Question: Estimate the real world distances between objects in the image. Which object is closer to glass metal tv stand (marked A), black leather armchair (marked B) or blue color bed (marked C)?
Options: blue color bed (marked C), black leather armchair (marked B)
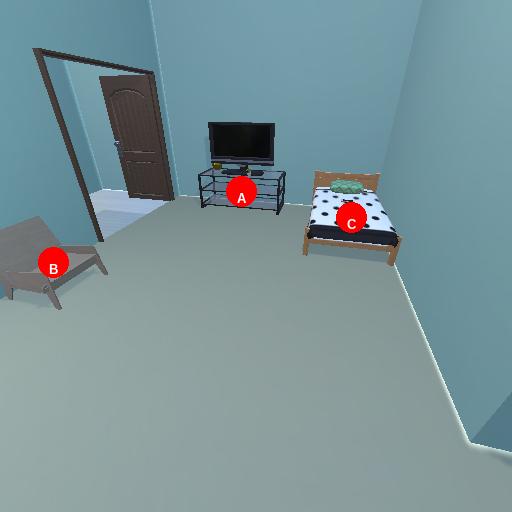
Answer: blue color bed (marked C)